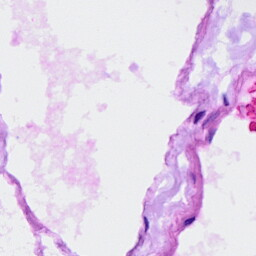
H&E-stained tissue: Ovarian